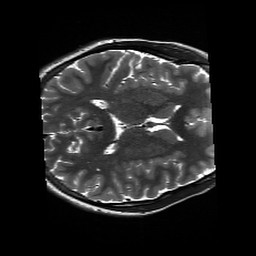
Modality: T2w
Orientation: axial
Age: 20
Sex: female